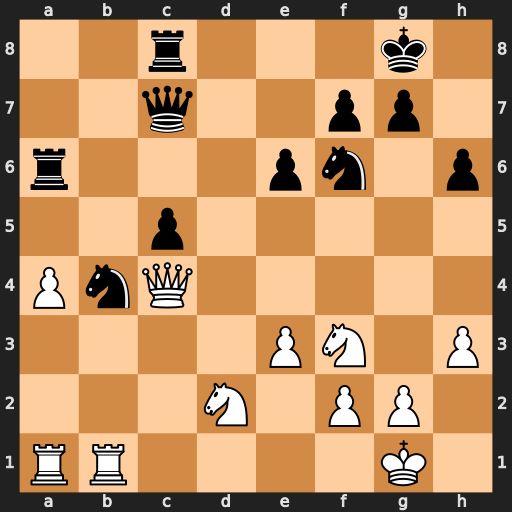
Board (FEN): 2r3k1/2q2pp1/r3pn1p/2p5/PnQ5/4PN1P/3N1PP1/RR4K1
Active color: w
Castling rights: -
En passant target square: -
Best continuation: Rxb4 cxb4 Qxa6